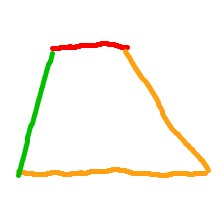
Shape: trapezoid